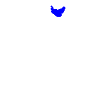
Particle: electron